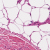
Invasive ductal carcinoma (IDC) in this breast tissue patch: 0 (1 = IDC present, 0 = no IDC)